Field crop: maize
Growth stage: 2
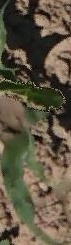
Species: maize